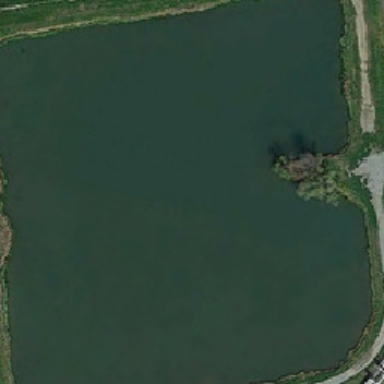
A square pond with dark green water while surrounded by many plants .